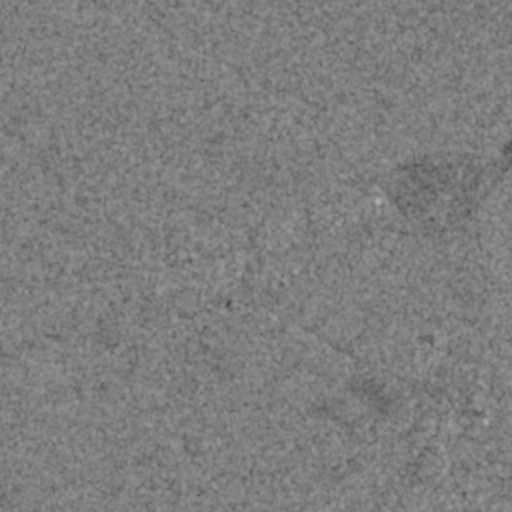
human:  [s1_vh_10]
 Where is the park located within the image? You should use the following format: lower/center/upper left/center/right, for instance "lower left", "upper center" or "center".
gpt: The park is located in the center left of the image.
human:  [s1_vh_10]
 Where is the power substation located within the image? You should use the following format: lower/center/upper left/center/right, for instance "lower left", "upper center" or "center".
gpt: The power substation is located in the lower left of the image.
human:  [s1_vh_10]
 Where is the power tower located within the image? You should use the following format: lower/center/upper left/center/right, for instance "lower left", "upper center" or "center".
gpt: The power tower is located in the lower left of the image.
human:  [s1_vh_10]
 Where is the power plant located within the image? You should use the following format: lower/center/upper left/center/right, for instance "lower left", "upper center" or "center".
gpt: There is no power plant in the image.

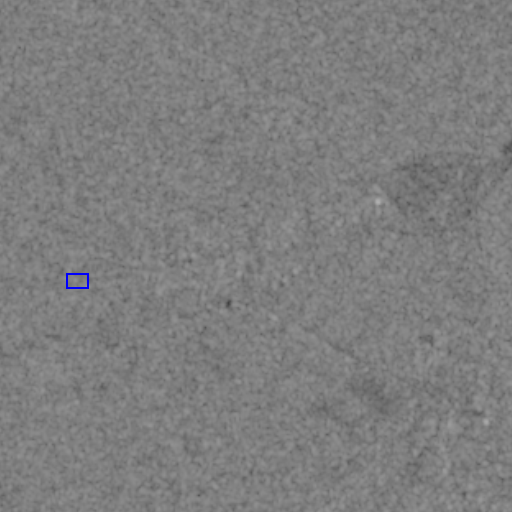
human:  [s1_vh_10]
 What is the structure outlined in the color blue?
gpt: The structure outlined in blue is a park.
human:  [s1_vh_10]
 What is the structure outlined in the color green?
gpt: There is no green outline.